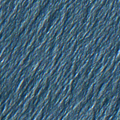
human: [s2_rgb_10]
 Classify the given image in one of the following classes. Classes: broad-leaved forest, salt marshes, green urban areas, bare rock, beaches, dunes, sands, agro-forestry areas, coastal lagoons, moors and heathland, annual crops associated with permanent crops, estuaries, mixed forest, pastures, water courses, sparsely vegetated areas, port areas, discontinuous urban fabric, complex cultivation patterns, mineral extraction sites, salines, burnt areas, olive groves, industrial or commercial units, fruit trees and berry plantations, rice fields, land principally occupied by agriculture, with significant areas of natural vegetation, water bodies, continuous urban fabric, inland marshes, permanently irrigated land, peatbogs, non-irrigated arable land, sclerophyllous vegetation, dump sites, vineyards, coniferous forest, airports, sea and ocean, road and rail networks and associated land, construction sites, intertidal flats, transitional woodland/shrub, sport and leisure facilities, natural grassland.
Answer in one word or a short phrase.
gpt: sea and ocean